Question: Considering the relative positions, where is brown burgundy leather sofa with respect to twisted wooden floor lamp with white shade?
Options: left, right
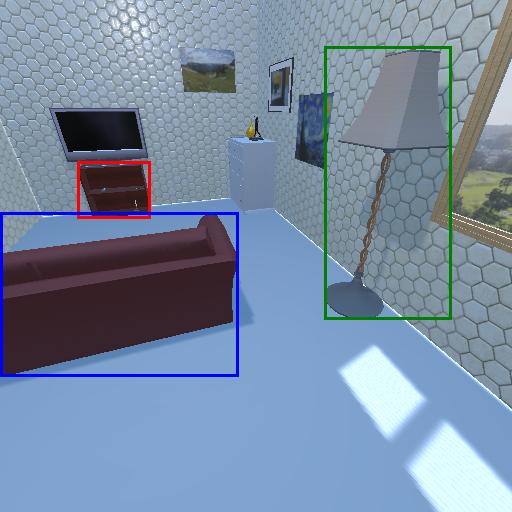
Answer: left